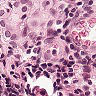
Metastatic tissue present: yes